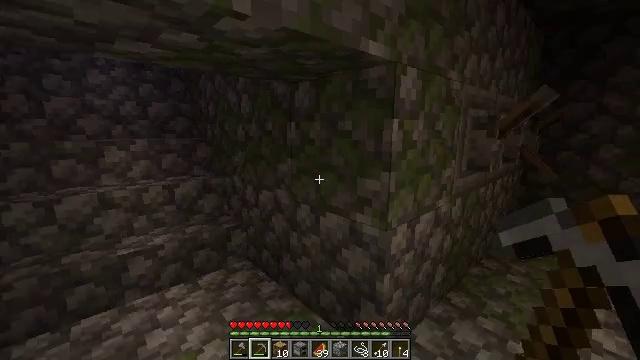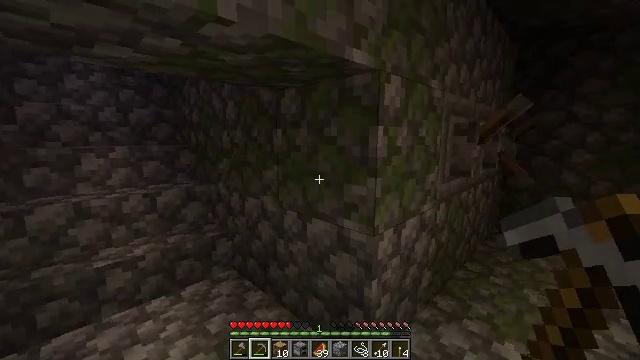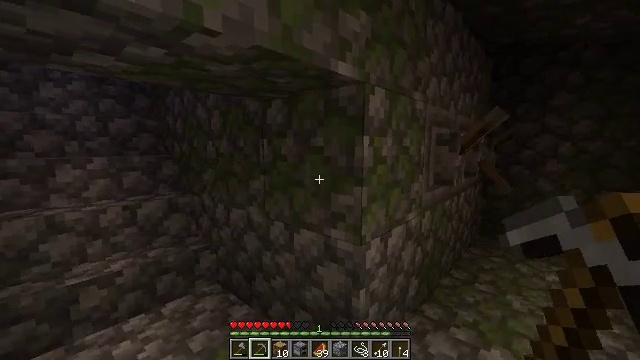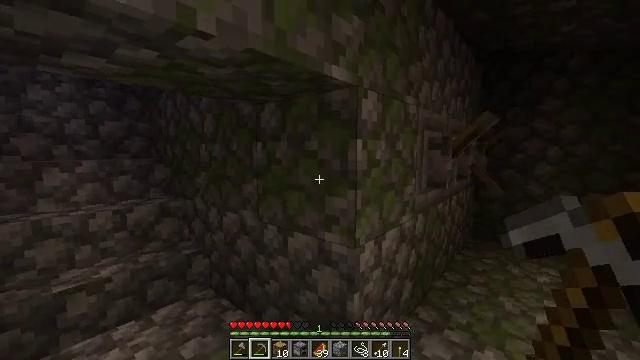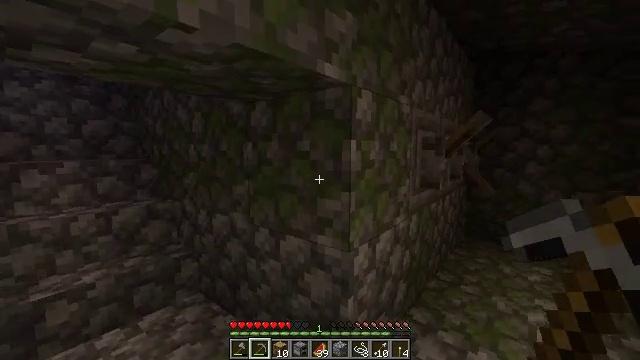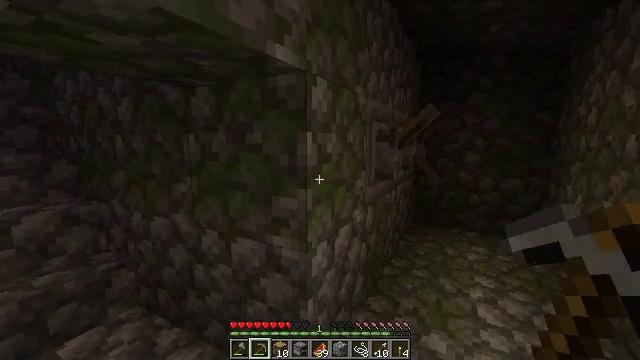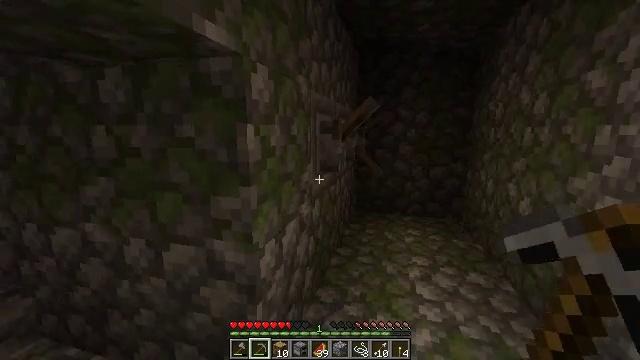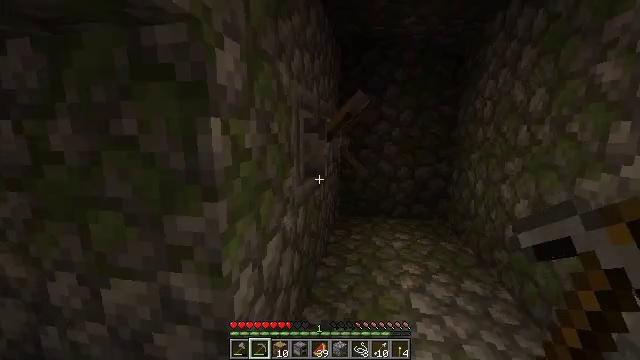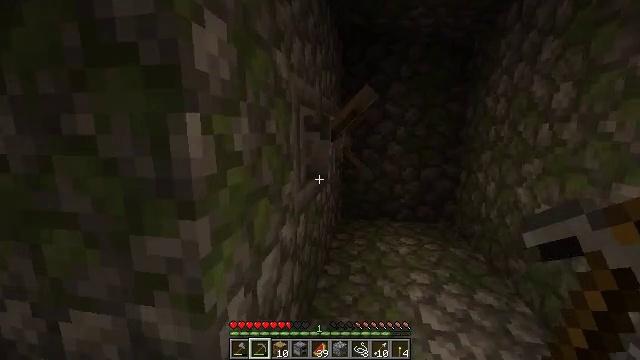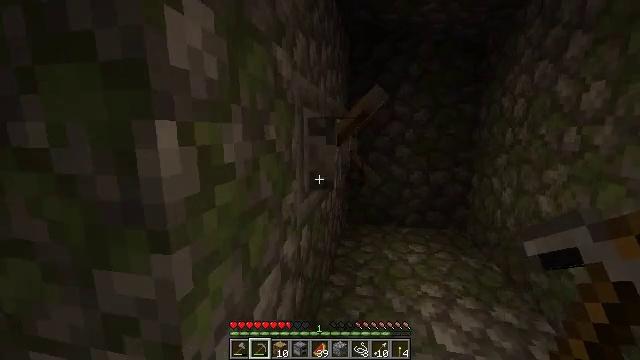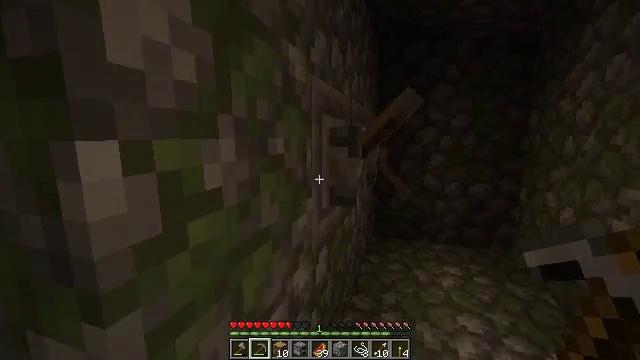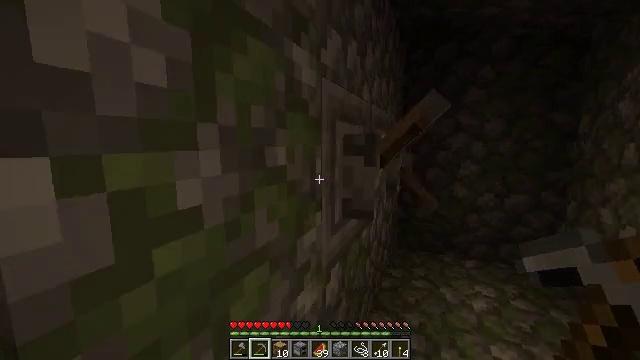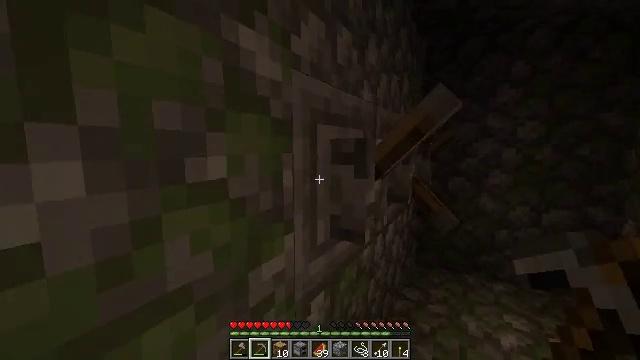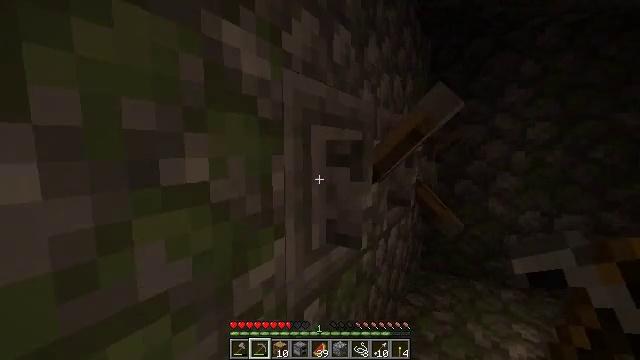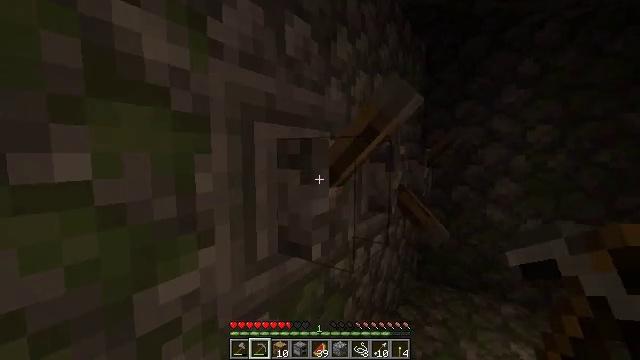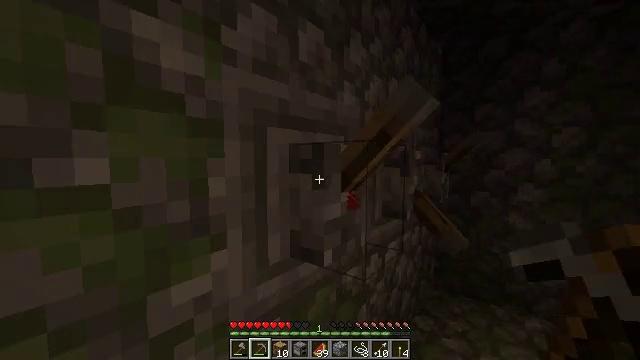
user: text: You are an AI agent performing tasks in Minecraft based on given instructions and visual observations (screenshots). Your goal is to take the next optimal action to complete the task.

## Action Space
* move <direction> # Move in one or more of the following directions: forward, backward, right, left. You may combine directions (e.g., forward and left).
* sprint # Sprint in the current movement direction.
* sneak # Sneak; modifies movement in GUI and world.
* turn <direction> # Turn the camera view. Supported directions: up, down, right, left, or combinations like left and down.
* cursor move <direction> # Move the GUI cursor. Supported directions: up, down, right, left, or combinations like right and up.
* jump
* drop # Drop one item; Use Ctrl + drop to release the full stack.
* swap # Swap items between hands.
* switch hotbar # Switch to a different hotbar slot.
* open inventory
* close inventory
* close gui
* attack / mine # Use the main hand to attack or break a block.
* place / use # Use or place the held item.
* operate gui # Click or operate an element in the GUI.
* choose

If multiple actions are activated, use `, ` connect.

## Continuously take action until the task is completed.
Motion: motion action
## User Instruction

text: Left-click on the lever to pick it up.
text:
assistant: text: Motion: turn right and up
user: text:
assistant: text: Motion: turn right and up
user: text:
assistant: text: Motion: turn right
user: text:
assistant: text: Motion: move forward, turn right
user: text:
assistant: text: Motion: move forward, turn right and down
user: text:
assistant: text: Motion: move forward, turn right and down
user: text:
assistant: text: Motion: move forward, turn right
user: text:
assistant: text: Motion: move forward
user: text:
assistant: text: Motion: move forward, turn left
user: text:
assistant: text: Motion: move forward and move right, turn left and up
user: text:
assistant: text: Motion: move forward and move right, turn left and up
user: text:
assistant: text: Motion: move forward and move right, turn left and up
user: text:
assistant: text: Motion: move right, turn left
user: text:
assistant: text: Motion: turn left and up
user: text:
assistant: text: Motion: turn left and up, use / place
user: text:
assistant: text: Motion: turn left, use / place
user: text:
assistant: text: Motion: turn left, use / place
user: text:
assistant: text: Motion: turn left
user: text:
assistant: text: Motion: no_op
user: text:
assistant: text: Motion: turn left
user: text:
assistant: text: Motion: turn left
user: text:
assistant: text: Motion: turn left
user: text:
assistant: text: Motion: turn left
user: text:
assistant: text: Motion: no_op
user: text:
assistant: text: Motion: no_op
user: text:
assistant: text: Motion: no_op
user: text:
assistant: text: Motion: turn up
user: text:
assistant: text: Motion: move right, turn right and up
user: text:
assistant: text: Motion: move right
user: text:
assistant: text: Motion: move right, attack / mine